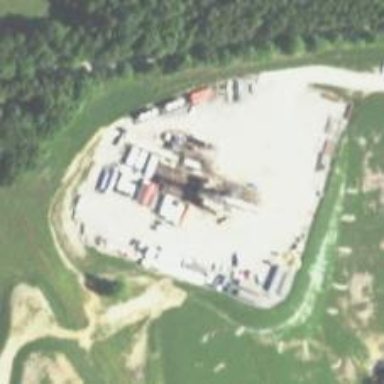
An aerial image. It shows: Petroleum well.